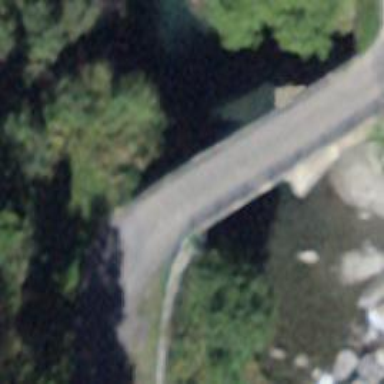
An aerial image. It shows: Unclassified road with grade 1 track type running over bridge.